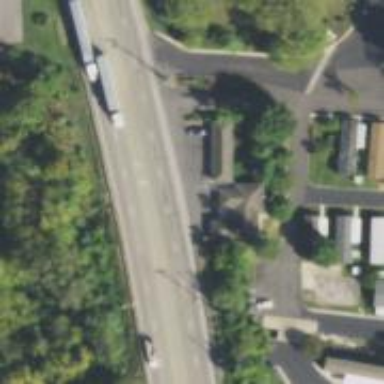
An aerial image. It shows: Trunk highway.